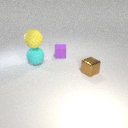
small brown metal cube to the right of small purple rubber cube